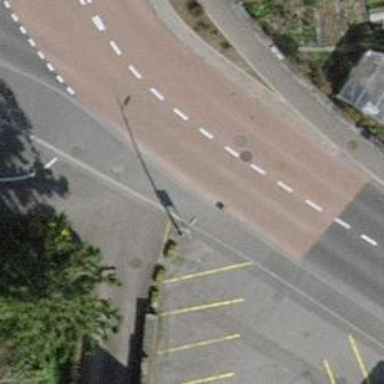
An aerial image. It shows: Tertiary road with asphalt surface. There are sidewalks on both sides with asphalt surface as well.